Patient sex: F
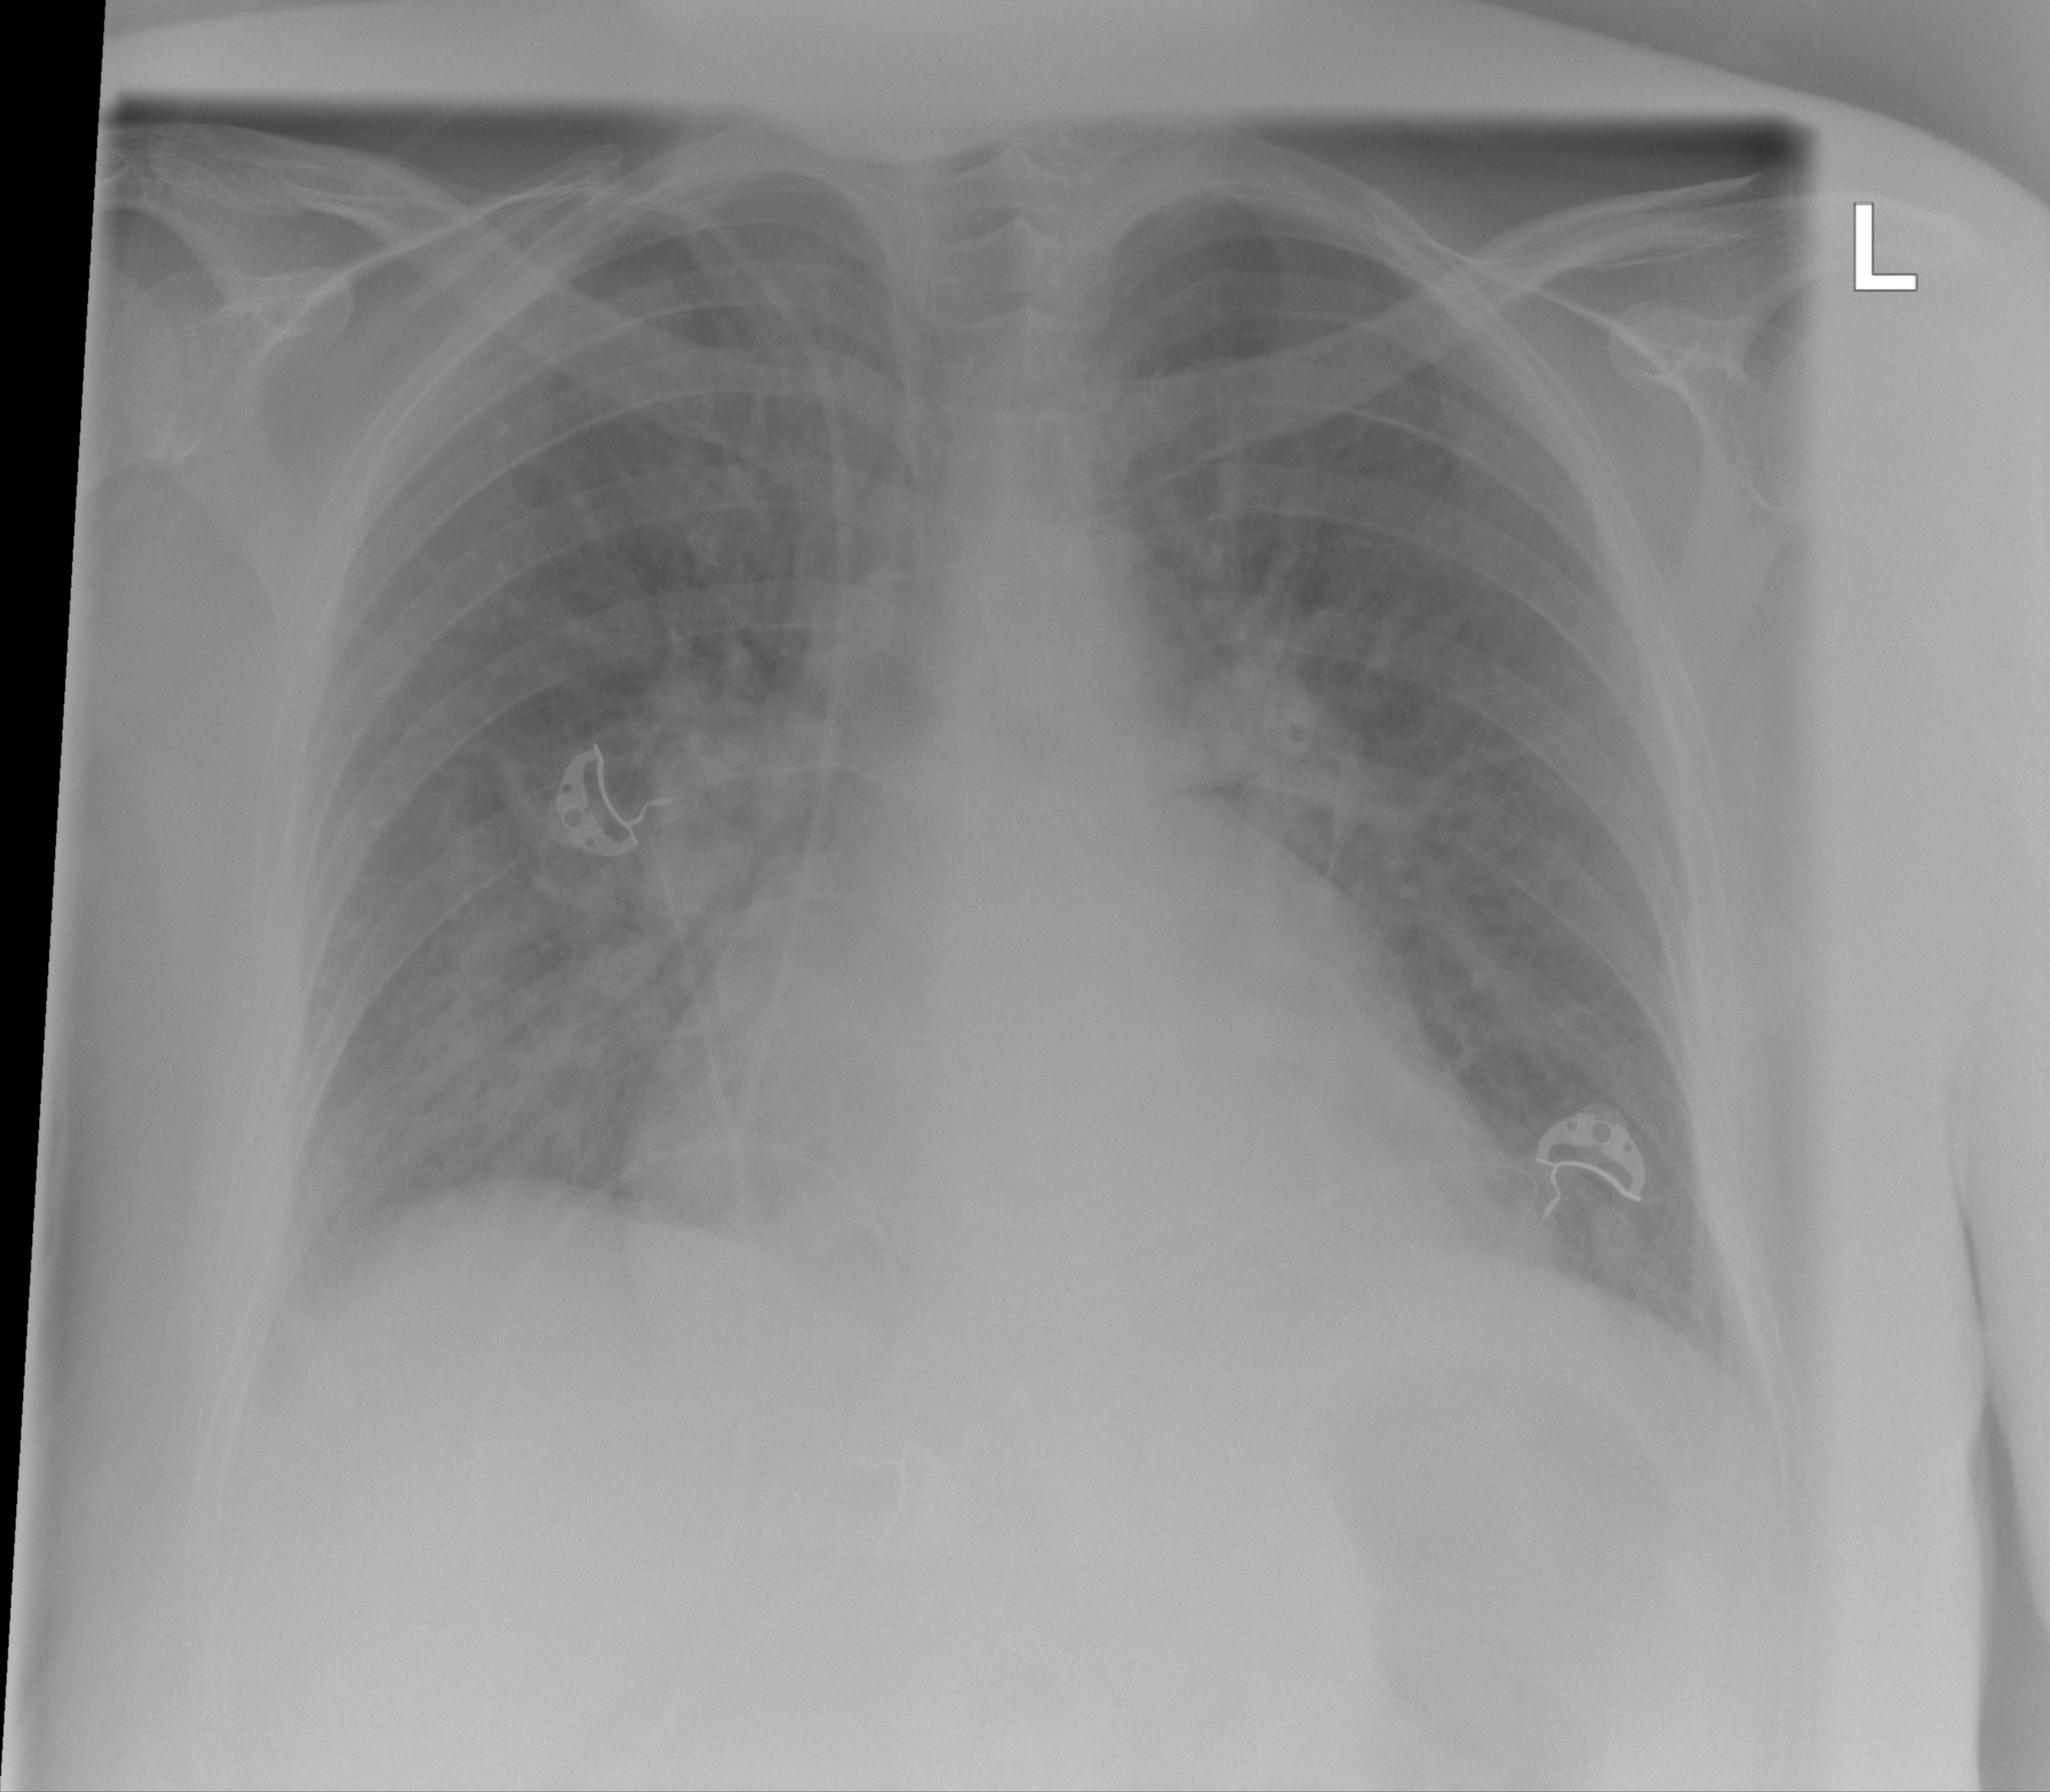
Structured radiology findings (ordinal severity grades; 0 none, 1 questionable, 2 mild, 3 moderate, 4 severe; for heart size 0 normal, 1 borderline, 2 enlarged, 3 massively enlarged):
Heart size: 2
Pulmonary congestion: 2
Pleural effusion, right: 2
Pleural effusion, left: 2
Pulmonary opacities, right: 2
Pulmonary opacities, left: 2
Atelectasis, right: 2
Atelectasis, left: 2